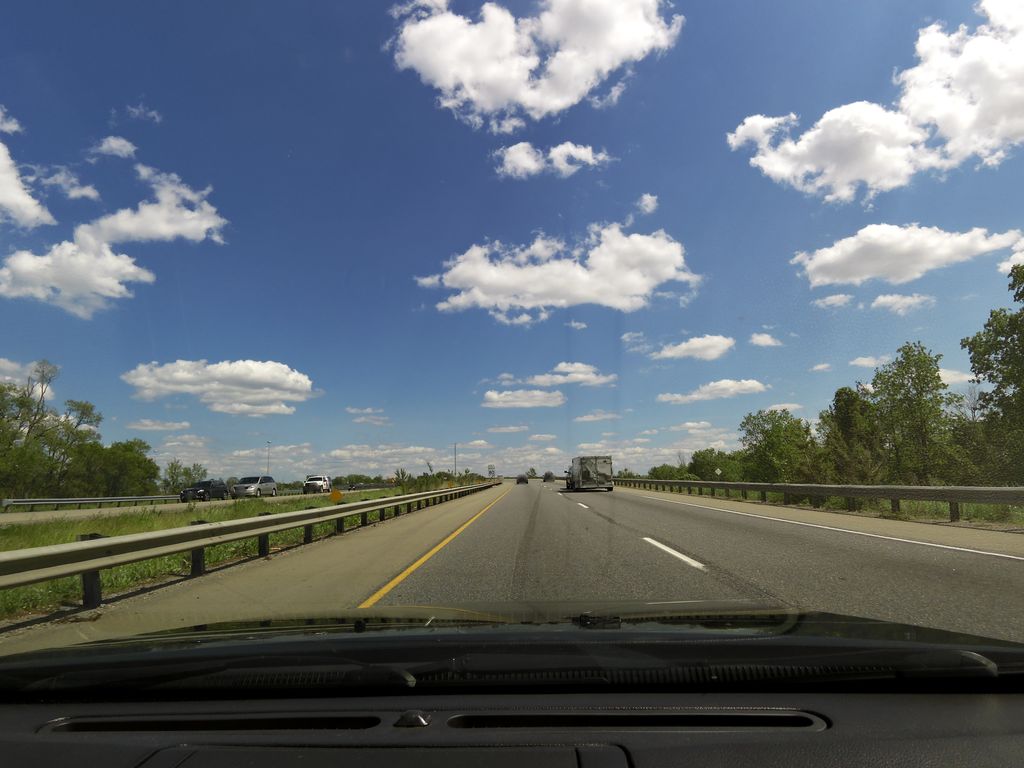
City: kitchener-waterloo